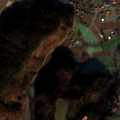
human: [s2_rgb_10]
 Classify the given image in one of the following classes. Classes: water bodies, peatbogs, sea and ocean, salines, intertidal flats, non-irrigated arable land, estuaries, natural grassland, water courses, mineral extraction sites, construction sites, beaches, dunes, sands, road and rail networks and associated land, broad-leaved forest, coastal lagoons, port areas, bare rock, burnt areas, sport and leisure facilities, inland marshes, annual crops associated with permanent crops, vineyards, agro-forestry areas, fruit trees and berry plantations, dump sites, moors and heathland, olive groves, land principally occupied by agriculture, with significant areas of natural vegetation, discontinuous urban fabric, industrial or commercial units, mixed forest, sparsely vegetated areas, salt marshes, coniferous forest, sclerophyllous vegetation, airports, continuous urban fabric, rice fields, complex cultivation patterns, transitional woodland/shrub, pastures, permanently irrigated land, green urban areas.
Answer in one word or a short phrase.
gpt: discontinuous urban fabric, non-irrigated arable land, complex cultivation patterns, broad-leaved forest